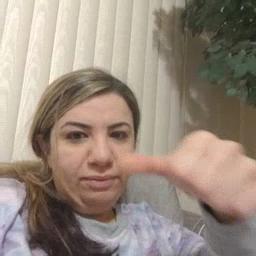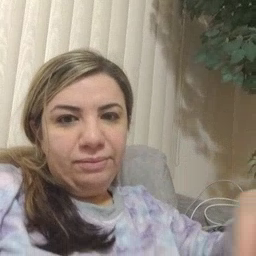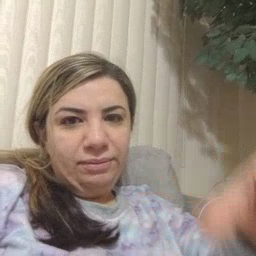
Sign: puzzle